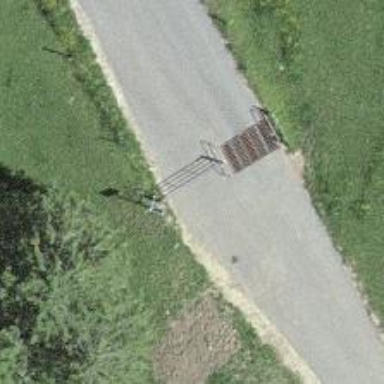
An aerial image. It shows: Cattle grid.